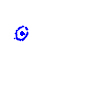
Particle: pion